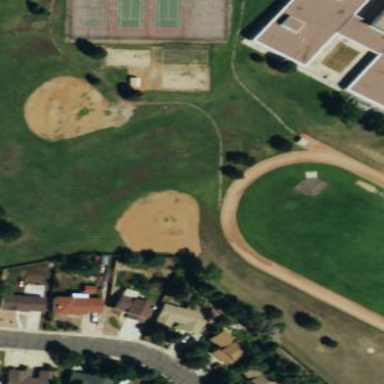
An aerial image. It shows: Baseball pitch for leisure and sports activities.